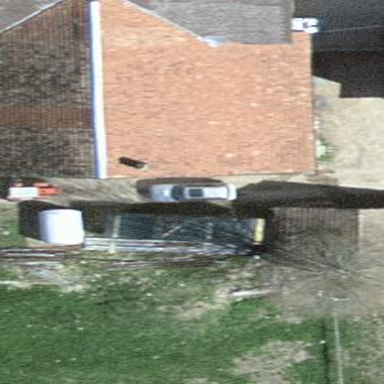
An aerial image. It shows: Barn.